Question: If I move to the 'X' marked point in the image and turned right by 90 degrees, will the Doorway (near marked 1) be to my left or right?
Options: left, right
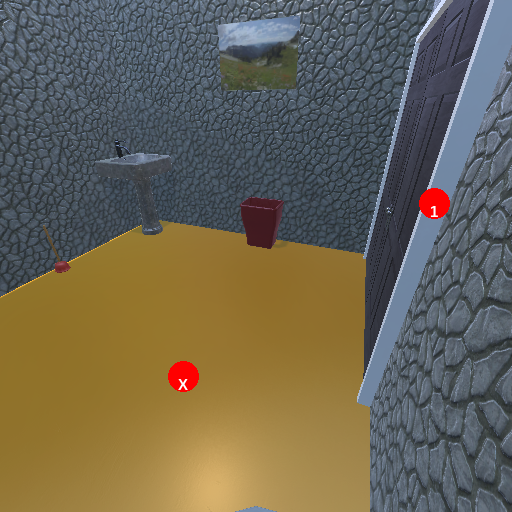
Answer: left